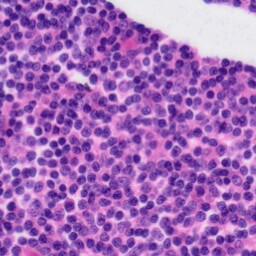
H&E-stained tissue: Tonsil